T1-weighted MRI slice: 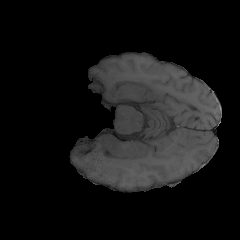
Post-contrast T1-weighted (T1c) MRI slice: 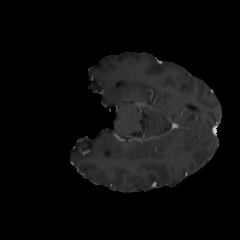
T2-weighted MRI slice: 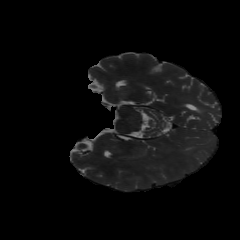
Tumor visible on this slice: no